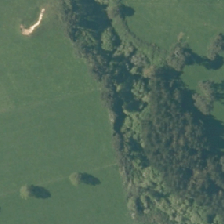
Land cover: deciduous_hardwood